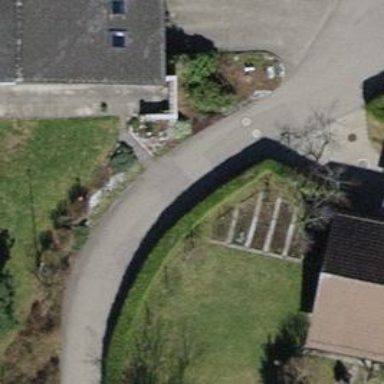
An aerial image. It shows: Hedge acting as barrier.